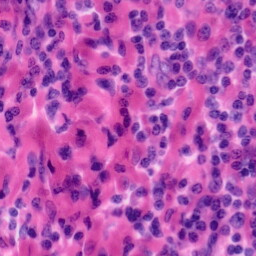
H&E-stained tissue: Tonsil